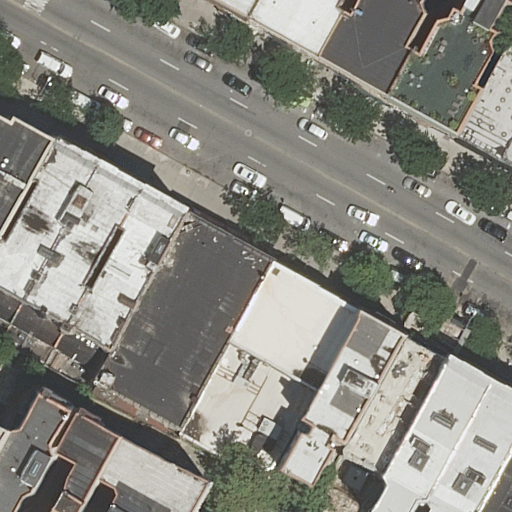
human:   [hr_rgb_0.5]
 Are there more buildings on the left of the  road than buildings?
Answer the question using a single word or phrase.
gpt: no

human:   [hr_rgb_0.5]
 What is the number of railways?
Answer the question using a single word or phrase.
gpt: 0

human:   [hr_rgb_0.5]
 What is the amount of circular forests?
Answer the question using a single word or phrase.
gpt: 0

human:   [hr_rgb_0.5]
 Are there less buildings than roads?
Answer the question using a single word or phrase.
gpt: no

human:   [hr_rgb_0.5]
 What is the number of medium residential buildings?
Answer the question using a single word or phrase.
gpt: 10

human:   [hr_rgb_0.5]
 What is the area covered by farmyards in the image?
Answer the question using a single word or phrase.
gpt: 0m2

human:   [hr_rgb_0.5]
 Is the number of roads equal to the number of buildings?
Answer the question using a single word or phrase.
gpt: no

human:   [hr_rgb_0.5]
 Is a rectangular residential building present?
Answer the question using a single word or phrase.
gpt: yes

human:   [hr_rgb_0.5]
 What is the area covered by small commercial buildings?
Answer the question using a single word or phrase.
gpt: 0m2

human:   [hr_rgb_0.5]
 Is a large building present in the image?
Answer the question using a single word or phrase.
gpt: yes

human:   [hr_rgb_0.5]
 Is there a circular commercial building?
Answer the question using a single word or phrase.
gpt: no

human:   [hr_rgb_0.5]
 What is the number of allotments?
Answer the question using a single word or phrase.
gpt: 0

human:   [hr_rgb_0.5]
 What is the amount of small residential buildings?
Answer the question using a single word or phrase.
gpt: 7

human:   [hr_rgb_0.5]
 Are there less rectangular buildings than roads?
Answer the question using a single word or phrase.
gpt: no

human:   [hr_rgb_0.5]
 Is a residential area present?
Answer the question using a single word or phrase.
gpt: no

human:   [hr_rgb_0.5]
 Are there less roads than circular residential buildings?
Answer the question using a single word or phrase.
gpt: no

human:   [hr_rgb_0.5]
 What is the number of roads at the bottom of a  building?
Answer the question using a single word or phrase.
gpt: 1

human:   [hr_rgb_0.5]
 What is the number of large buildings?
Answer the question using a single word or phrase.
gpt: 3

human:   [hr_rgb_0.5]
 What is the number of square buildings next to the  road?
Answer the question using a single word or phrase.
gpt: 0

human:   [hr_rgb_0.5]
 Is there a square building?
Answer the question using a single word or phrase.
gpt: no

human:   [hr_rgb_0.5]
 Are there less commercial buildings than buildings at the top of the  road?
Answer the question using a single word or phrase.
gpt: yes

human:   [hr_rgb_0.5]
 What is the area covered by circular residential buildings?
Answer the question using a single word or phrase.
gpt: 0m2

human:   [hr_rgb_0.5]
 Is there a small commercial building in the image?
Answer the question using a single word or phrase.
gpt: no

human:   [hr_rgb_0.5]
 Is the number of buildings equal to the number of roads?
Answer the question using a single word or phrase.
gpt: no

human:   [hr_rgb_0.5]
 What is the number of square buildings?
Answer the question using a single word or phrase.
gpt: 0

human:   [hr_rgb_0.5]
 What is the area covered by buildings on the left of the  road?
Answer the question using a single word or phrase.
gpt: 2233m2

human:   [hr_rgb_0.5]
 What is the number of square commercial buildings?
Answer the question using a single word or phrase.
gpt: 0

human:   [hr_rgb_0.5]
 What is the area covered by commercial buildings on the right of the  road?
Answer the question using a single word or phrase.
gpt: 0m2

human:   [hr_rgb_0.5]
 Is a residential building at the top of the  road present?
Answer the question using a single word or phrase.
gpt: yes

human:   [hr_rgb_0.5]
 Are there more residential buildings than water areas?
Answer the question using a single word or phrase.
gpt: yes

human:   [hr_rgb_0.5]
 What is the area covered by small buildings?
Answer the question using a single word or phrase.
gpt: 306m2

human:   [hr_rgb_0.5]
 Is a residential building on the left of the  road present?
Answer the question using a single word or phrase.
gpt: yes

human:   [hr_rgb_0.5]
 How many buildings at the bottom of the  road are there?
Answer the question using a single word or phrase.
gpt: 14

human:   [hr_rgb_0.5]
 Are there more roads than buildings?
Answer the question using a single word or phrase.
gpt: no

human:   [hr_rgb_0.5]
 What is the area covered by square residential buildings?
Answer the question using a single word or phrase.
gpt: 0m2

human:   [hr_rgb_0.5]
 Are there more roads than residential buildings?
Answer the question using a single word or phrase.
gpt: no